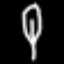
Label: leaf